Field crop: maize
Growth stage: 2
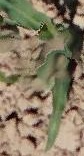
Species: maize